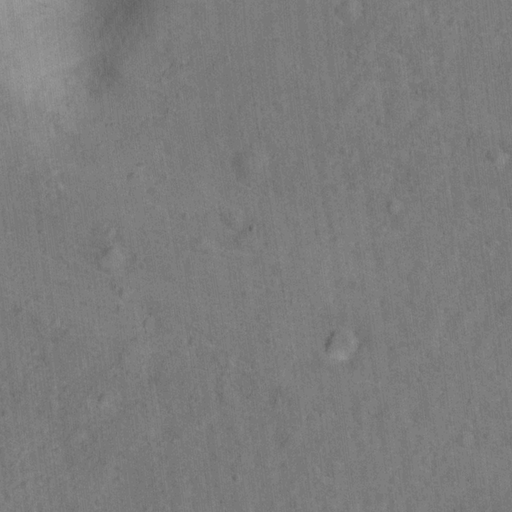
Classes present: Background